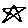
Label: star